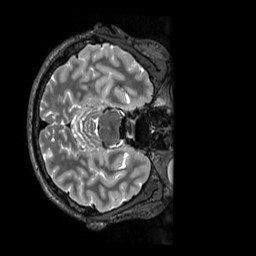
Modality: T2w
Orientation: axial
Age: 24
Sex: male
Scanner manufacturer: siemens
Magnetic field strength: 3 T
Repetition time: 3.2 s
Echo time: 0.728 s